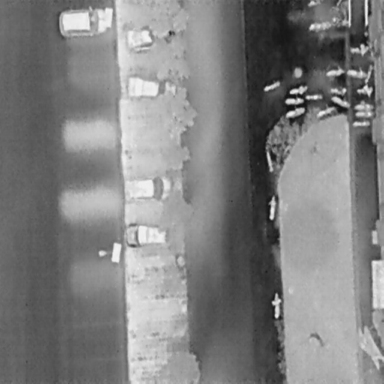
There are 26 objects shown in the infrared image, including five Cars, and 21 Bicycles.